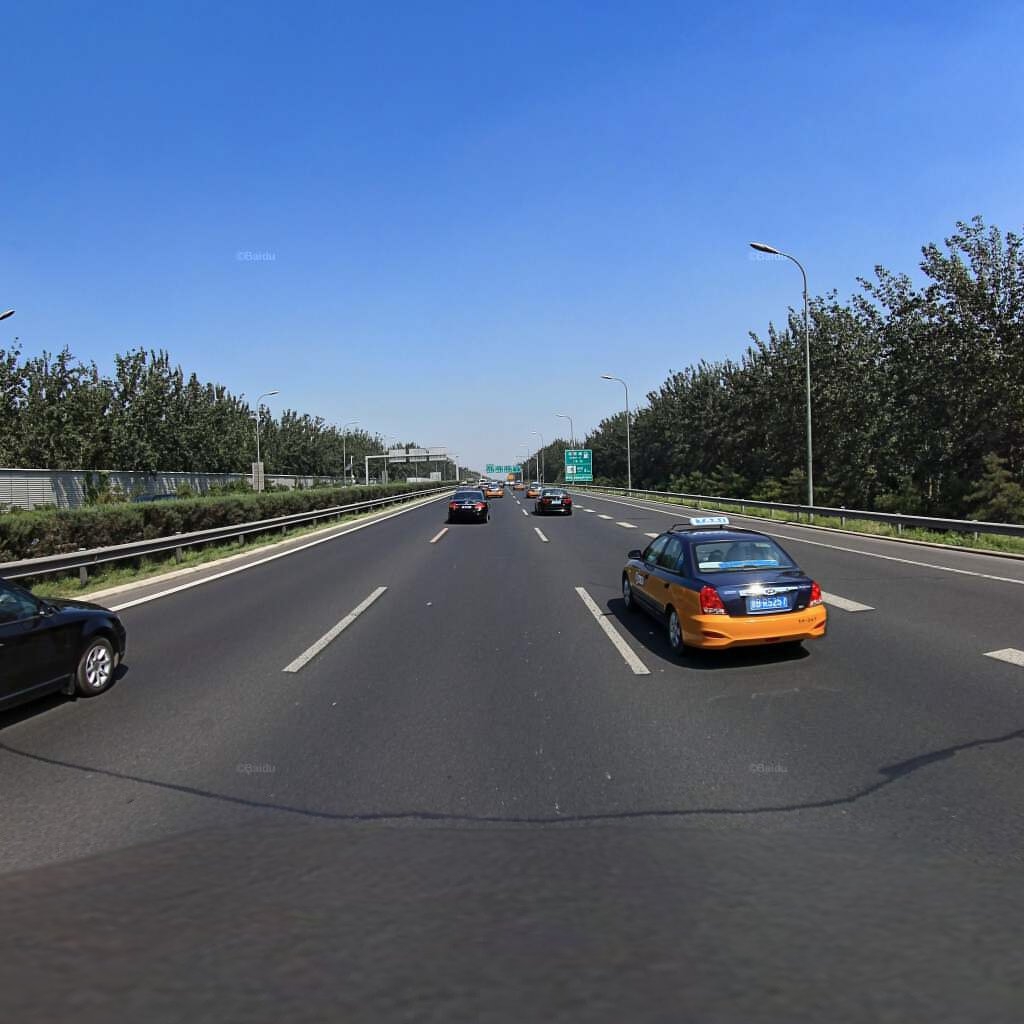
Region: Chaoyang
Road damage annotations: transverse patch, transverse patch, transverse patch